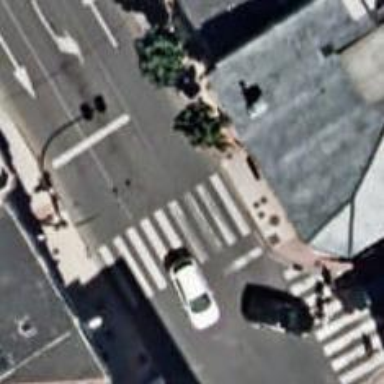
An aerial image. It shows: Crossing with traffic signals.